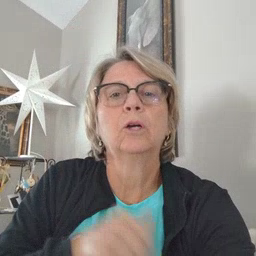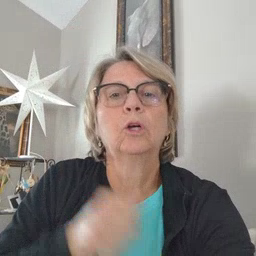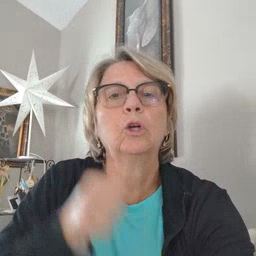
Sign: dad